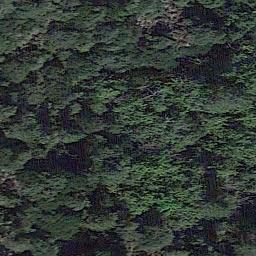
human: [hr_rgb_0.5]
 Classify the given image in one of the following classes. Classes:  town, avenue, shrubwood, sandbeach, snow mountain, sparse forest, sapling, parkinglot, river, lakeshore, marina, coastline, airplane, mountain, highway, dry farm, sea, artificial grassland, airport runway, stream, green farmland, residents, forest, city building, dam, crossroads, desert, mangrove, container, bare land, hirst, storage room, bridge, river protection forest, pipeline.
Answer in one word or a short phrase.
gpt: forest